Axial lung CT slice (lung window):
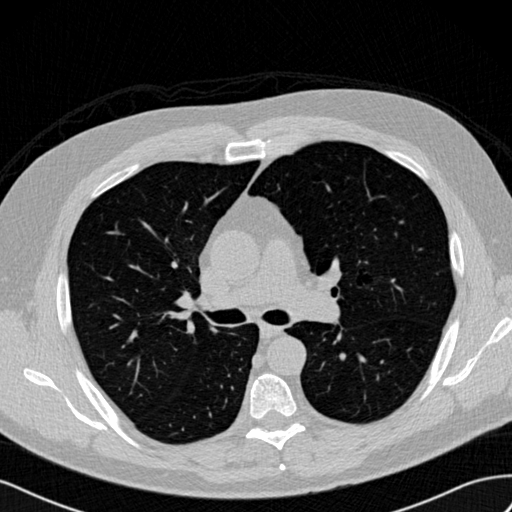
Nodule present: no